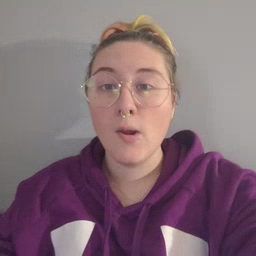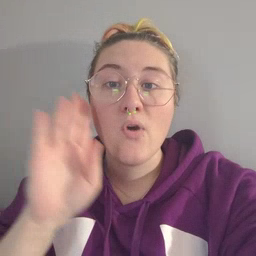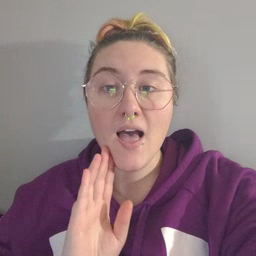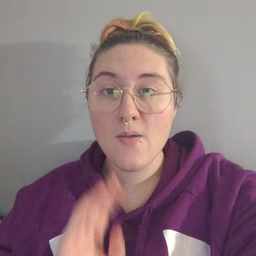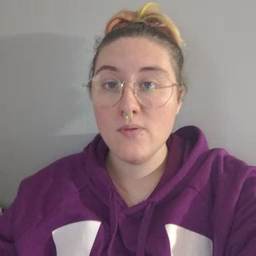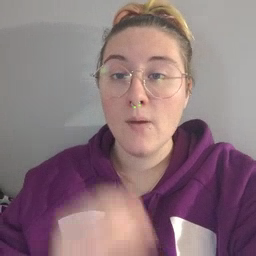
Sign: brown